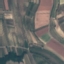
Label: PermanentCrop